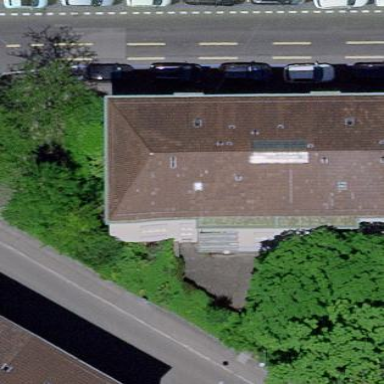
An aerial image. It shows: Building with hipped roof shape.